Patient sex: F
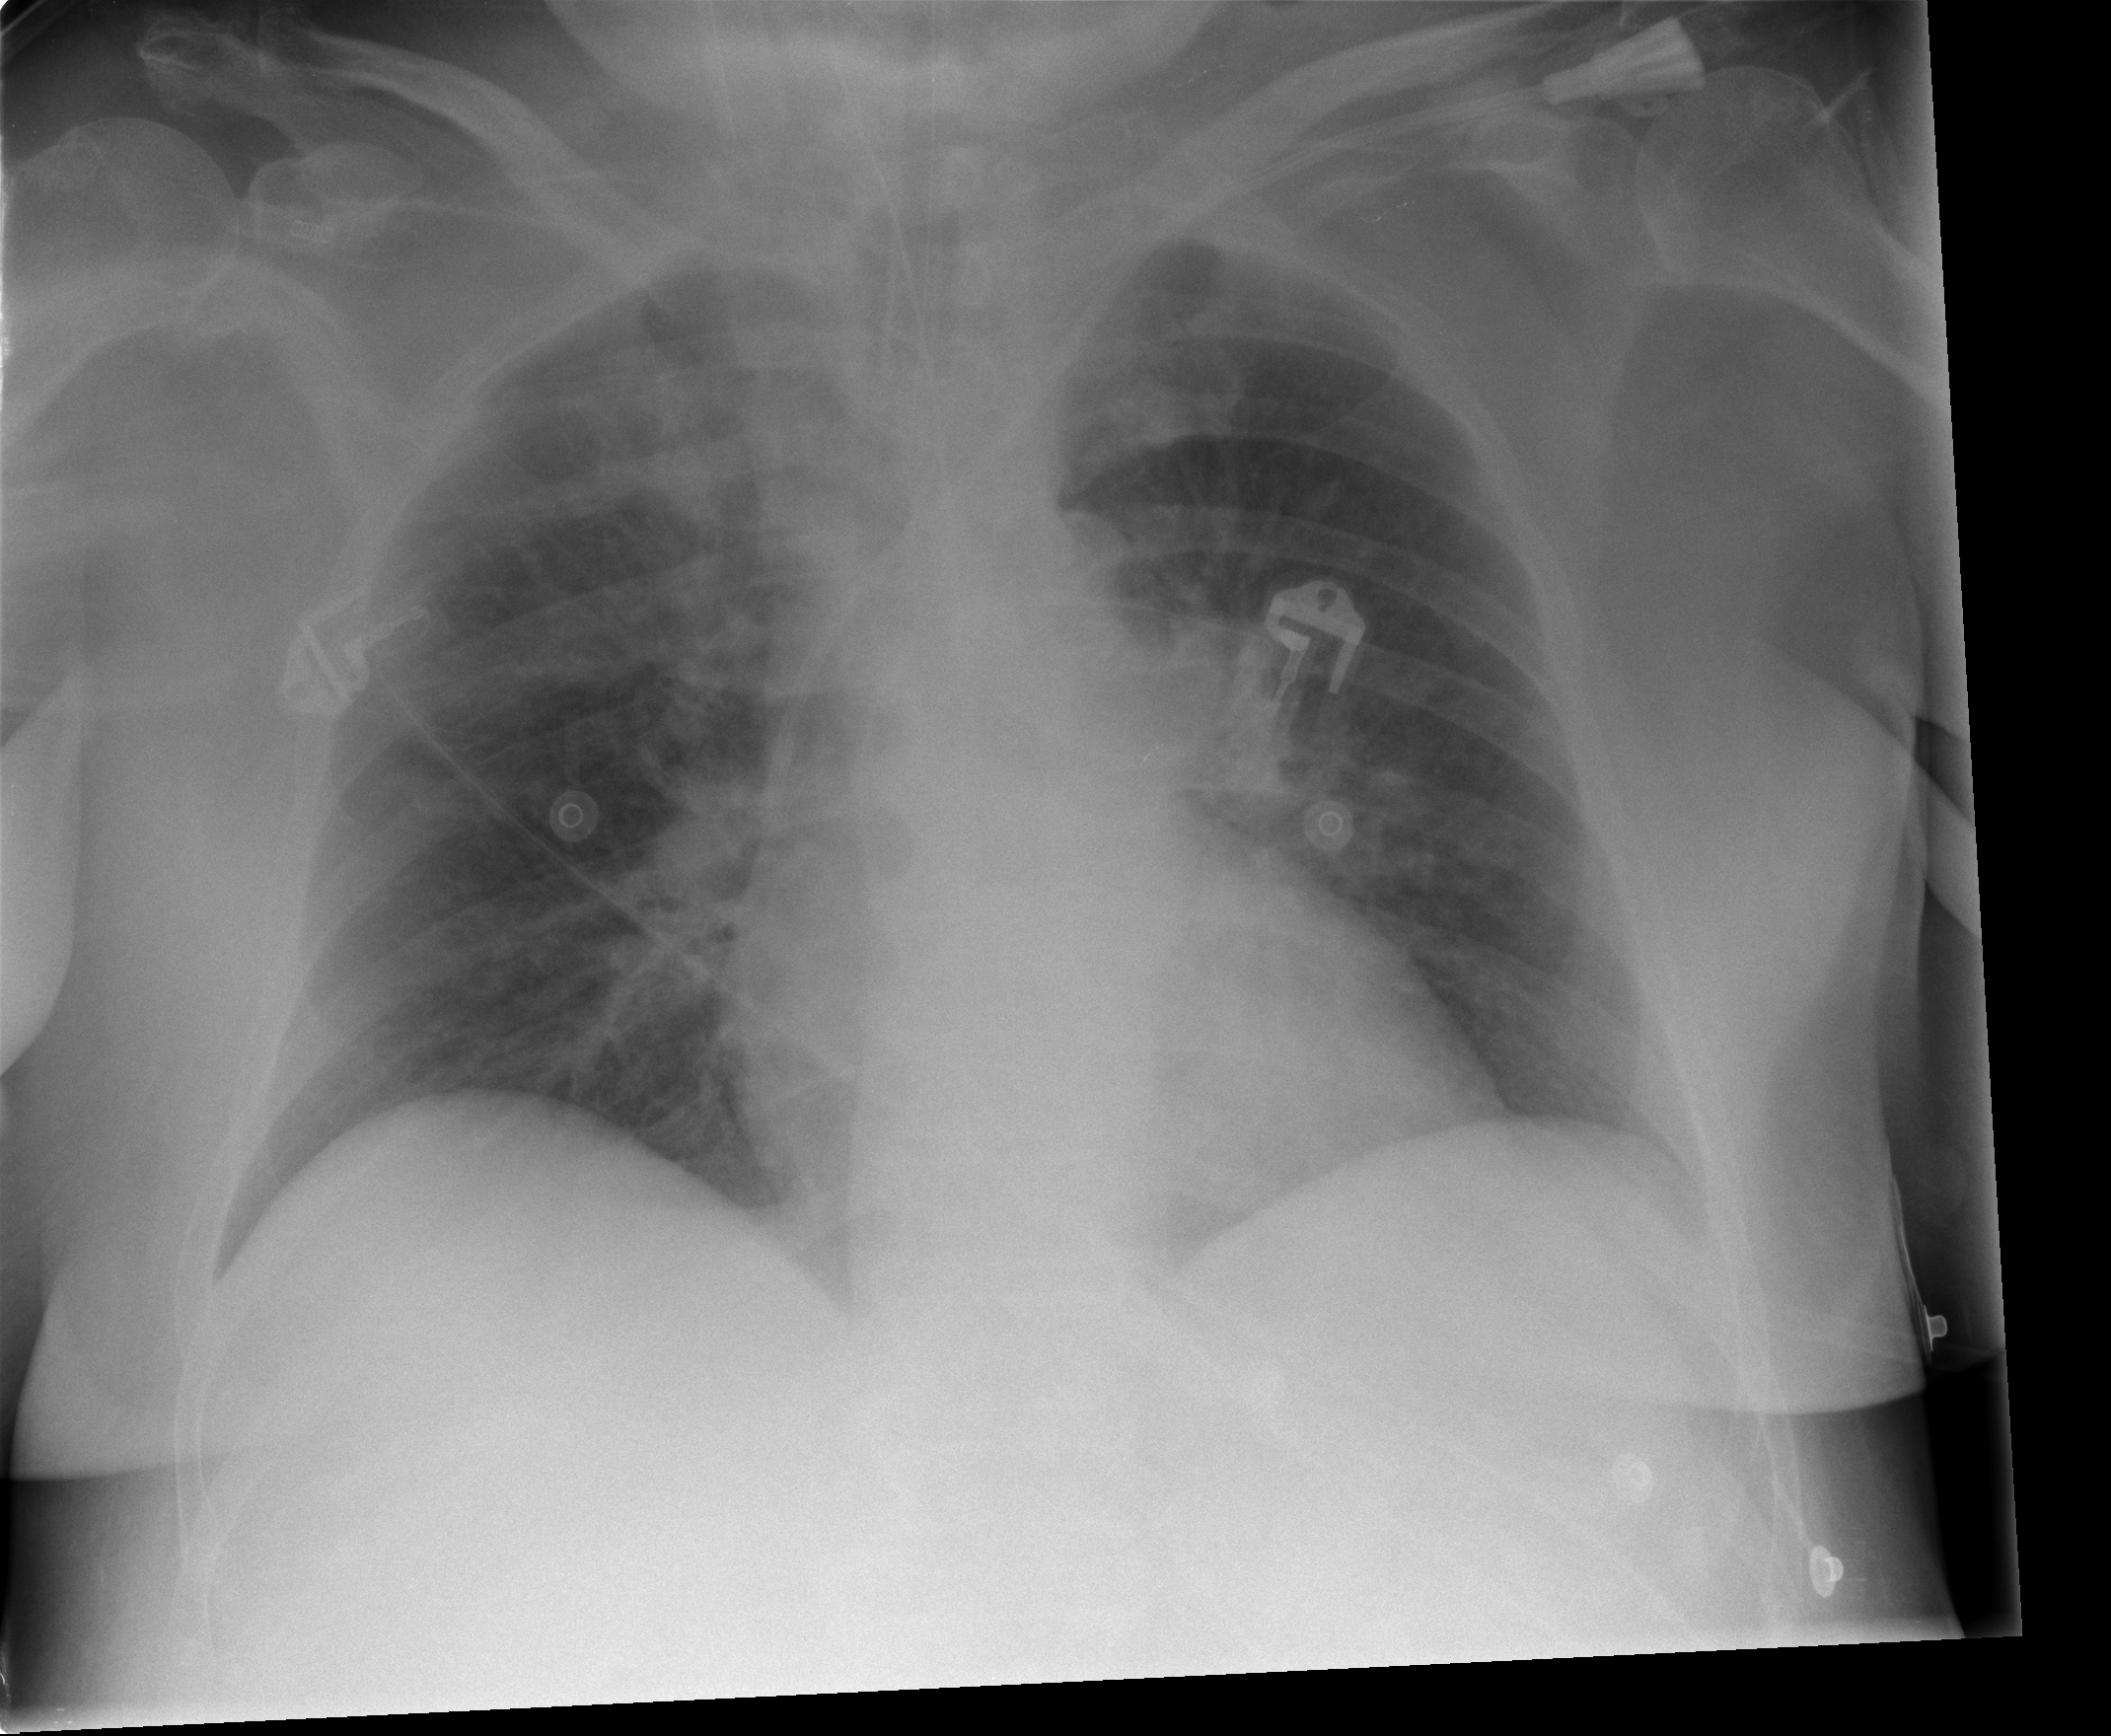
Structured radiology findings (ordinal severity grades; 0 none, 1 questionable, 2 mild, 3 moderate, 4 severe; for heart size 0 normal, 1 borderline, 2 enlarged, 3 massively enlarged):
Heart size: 0
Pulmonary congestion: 2
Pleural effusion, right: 0
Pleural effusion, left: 0
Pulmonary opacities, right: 2
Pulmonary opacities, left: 0
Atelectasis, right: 0
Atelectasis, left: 0